Question: I am attempting to write a personal website and I am testing my website on a 1366x768 laptop screen, but also a 1920x1080 monitor attached to it. The layout of my divs looks perfectly on the laptop, but when I move the website across to the monitor, one of the div tags likes to move slightly (which is odd because the others seem fine.
Here is an image to illustrate my problem:

I want the border of the navigation div to align with the letters k and d, and this works fine on the top image which shows the laptop monitor, but as you can see on the image below the div shifts. The red lines show the actual alignment, and the green lines show what I want it to look like.
This is my CSS for the div:
'''
nav{
position: absolute;
top: 60%;
margin-left: 40%;
margin-right: 20%;
border: solid;
}
'''
My logic here was that if I use percentages for my positioning then the div will adapt to different screen sizes and stay fixed in the same position, but this doesn't seem to be the case. Any ideas on how to fix it would be very appreciated.
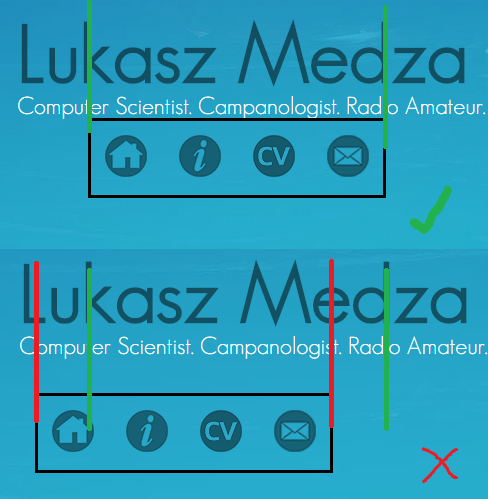
Answer: Put the nav into the same div as the logo (lets say class .container).
'''
.container { position:relative; }
'''
Now just position the nav relative to the .container. It should be there on any resolution.